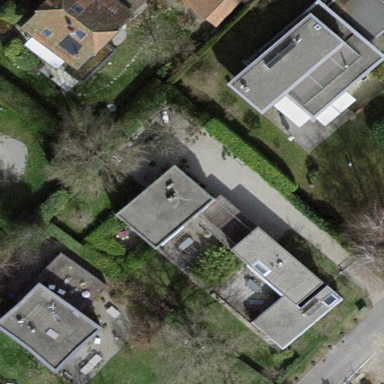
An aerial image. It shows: Garden surrounded by fence.